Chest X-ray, PA view. Patient: 35 years old, sex M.
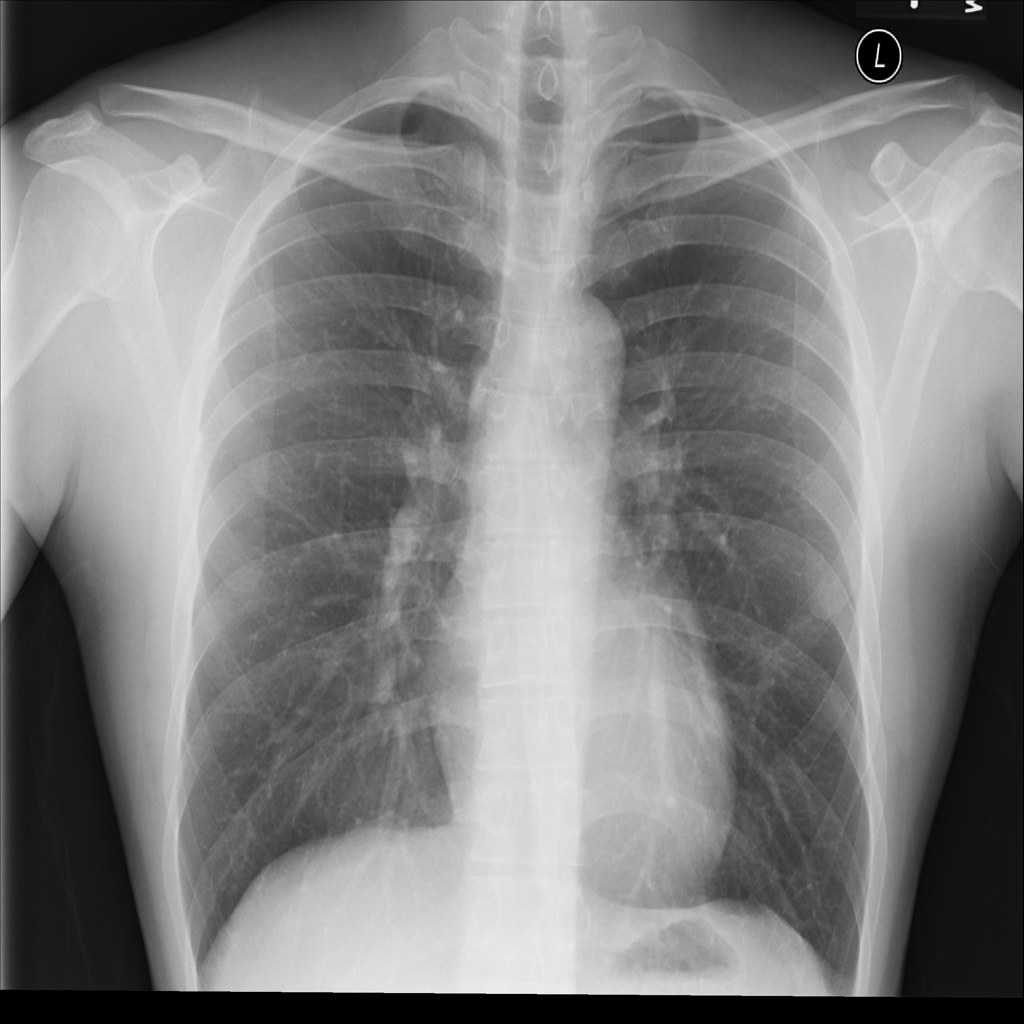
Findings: No Finding